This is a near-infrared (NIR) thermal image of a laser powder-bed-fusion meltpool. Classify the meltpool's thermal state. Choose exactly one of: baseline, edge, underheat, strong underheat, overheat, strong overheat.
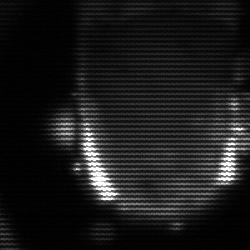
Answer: baseline